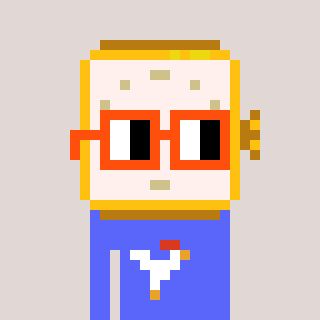
a pixel art character with square orange glasses, a watch-shaped head and a purple-colored body on a warm background